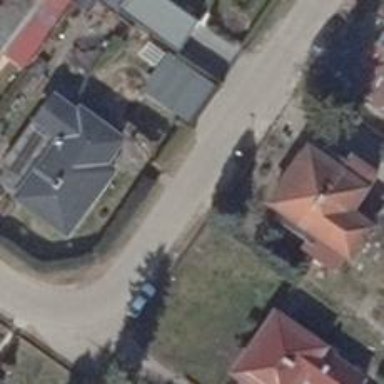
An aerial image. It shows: Footway.